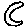
Label: moon